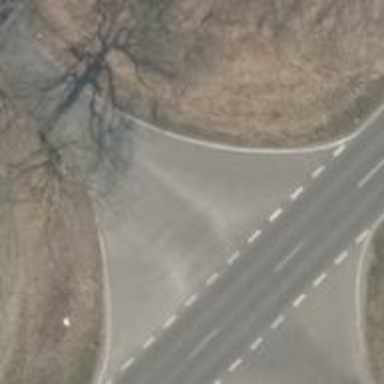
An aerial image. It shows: Road with "give way" sign.